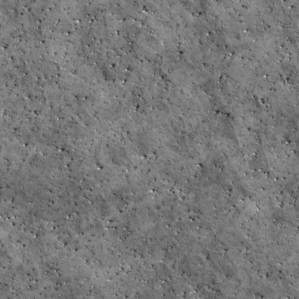
Label: non_frost